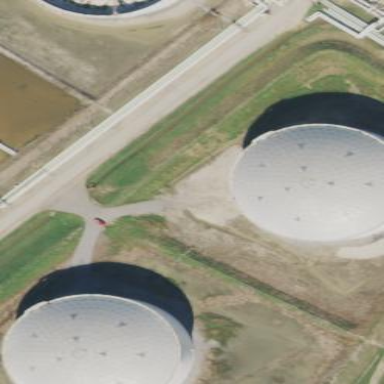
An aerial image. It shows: Building with storage tank.